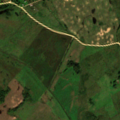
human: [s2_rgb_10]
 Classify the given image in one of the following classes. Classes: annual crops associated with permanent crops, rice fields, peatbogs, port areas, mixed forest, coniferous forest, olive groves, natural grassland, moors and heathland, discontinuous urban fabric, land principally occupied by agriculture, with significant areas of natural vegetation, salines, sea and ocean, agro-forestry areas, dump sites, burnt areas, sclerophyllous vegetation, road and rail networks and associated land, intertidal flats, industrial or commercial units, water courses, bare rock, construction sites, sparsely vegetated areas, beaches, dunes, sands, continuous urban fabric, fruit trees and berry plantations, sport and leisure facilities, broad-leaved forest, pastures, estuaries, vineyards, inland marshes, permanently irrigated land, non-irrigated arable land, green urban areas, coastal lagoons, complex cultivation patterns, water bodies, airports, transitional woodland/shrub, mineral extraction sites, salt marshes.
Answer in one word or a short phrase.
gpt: non-irrigated arable land, pastures, complex cultivation patterns, mixed forest